Aerial crown-view tile of a tropical tree (Barro Colorado Island, Panama), acquired 20240716:
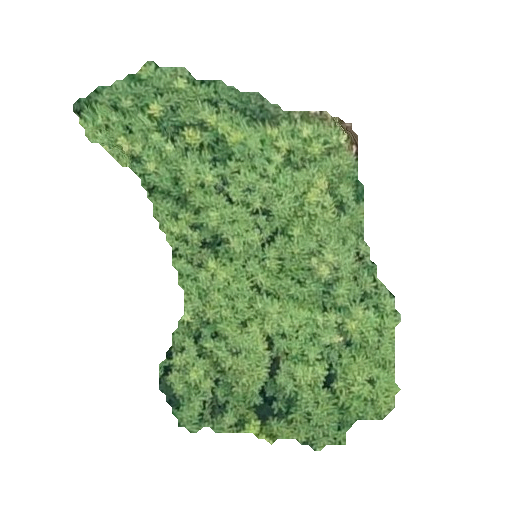
Species: Spondias mombin
GBIF accepted scientific name: Spondias mombin
Crown area: 120.114 m²